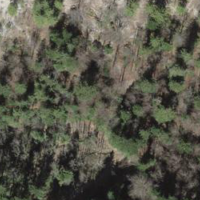
EUNIS habitat code: 44
Species observed at this site:
Lathyrus vernus